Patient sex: M
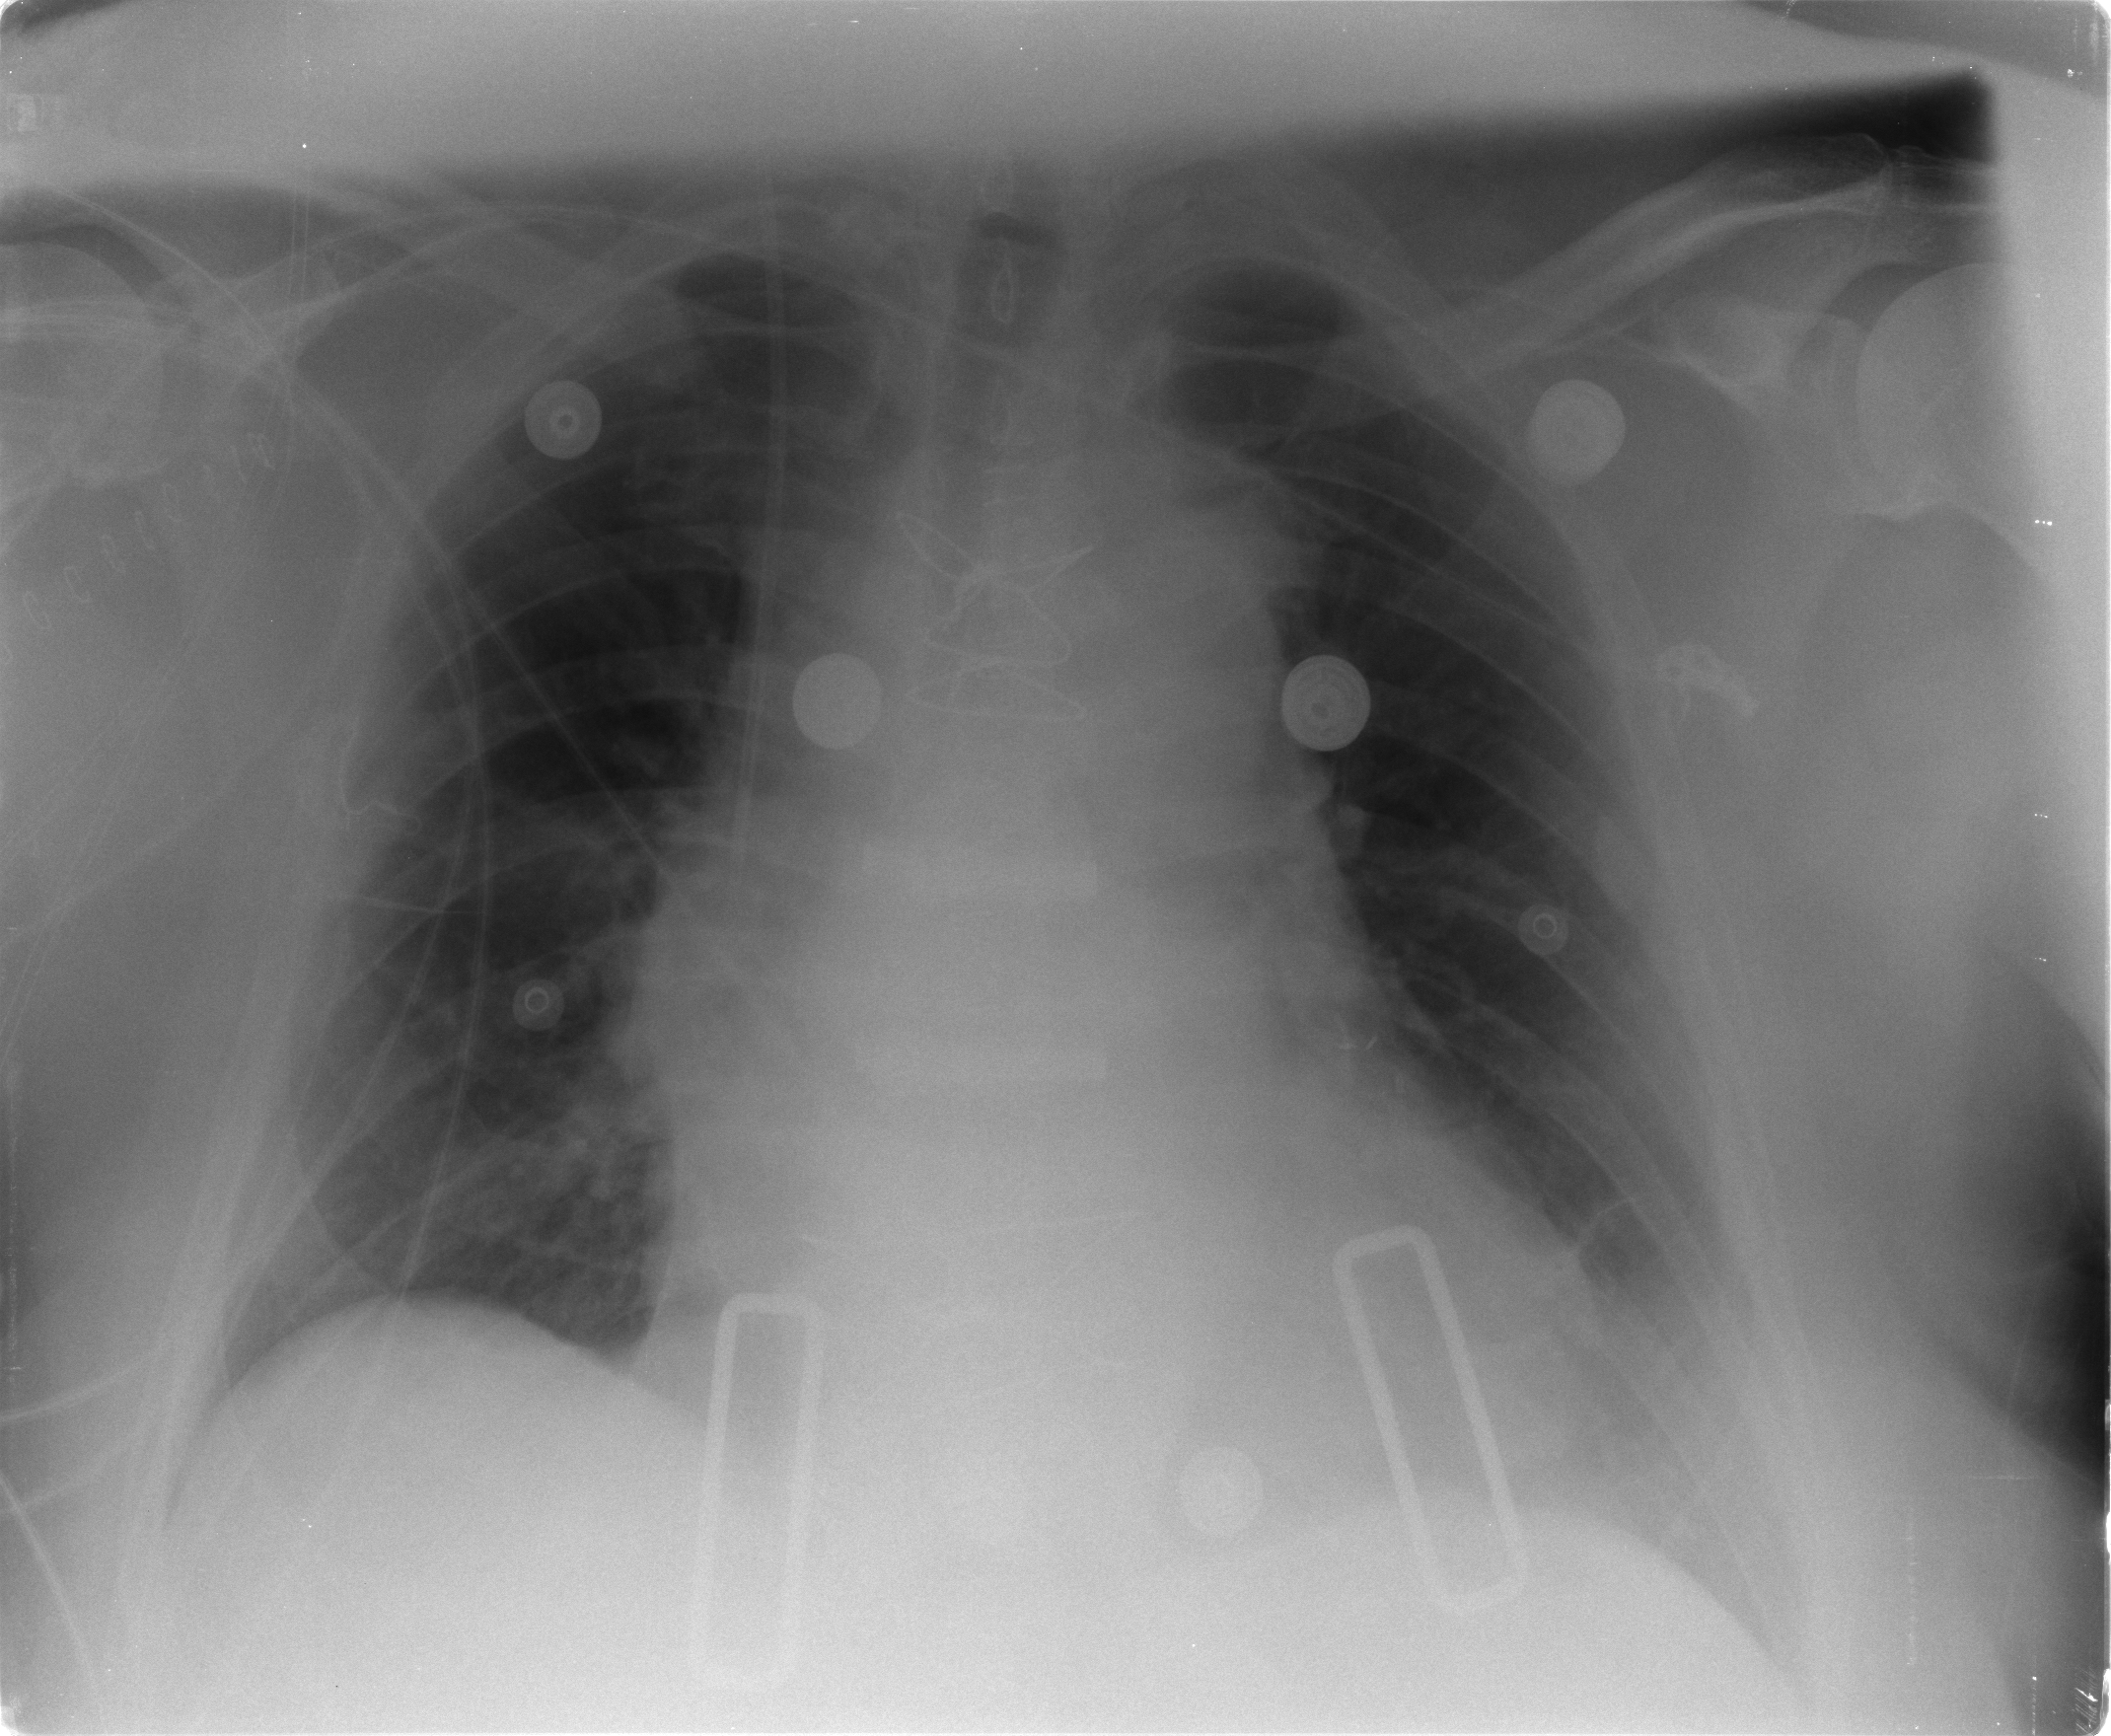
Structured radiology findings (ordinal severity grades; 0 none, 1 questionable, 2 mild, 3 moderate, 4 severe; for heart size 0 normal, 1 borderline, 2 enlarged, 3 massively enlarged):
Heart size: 2
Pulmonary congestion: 2
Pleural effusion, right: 0
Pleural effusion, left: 2
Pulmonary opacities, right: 0
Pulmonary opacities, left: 0
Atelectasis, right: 2
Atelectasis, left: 2